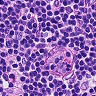
Metastatic tissue present: no